Field crop: tomato
Growth stage: 1
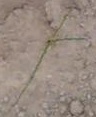
Species: cyperus